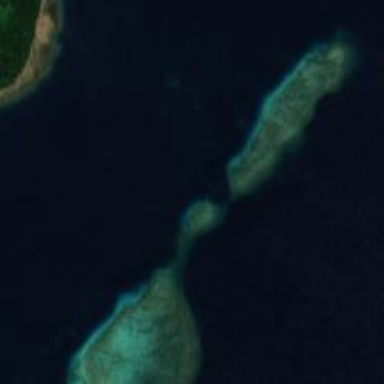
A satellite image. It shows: Beautiful reef in its natural habitat.